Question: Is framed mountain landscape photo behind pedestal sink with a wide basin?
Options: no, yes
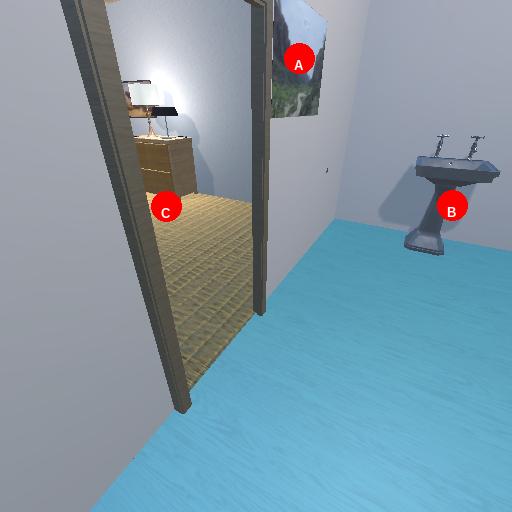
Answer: no